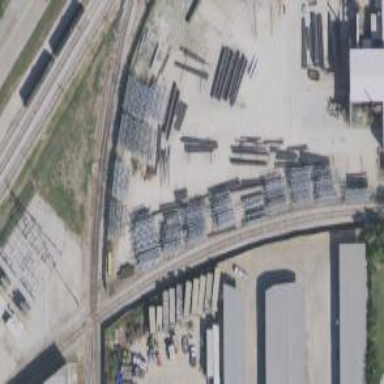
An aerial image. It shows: Rail spur service.